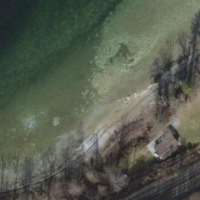
EUNIS habitat code: 14
Species observed at this site:
Lamium album
Campanula trachelium